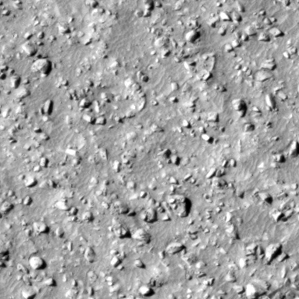
Label: non_frost